Question: I want a dataframe with a list of the next values:
'''
a <- Data[1,2]
b <- Data[2,3]
c <- Data[3,4]
d <- Data[4,5]
df <- data.frame(c(a,b,c,d))
'''
I need to repeat this many times so I thought maybe there is a simple way to write this code.
First I thought something like this, but it doesn't work:
'''
for(i in 1:4){
df <- data.frame(Data[i,1+i])
}
'''
Wanted result:

Can somebody help me with this problem?
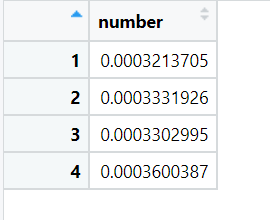
Answer: you can try
'''
diag(as.matrix(Data[1:4,-1]))
'''
Thus
'''
df = data.frame(number = diag(as.matrix(Data[1:4,-1])))
'''